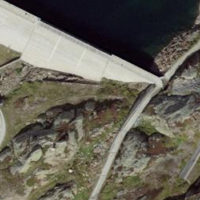
EUNIS habitat code: 14
Species observed at this site:
Phoenicurus ochruros
Juncus jacquinii
Anthus spinoletta